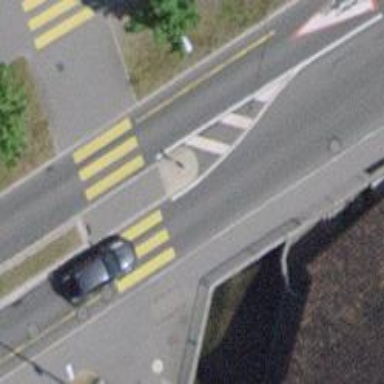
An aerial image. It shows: Kerb barrier.